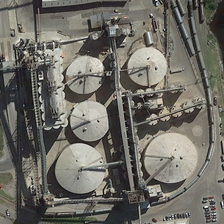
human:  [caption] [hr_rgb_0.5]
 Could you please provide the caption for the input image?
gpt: several gray storage tanks are near many cars and a river .

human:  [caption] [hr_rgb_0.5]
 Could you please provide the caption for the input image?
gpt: several gray storage tanks are near many cars and a river .

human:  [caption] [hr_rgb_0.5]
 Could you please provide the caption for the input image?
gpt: it is gray buildings, road and trains and in all color`s cars .

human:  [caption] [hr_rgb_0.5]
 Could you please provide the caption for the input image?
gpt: there are several trains, railways, buildings, road and many cars .

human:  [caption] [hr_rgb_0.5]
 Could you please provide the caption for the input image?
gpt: there are several trains, railways, buildings, road and many cars .